Question: I would like to be able to create Workout Plan for the gym using Ruby on Rails. A Workout Plan would consist of a name, he would have X number of days which would have X number of exercises.
This is what a Workout Plan would look like
Name:
- - - - - - - - - - - -
Now the exercises would come from a given pool (entered by me), where the user can choose from (by Checkboxes).
This is what a simplified form would look like to create a new Workout Plan:

I am ok for now having a fixed amount of days and adding days dynamically would be my next step but for now it is not important.
Right now i have 3 Models. Plan, PlanDay and Exercise. The relations are
'''
# == Schema Information
#
# Table name: plans
#
# id :integer not null, primary key
# name :string(255)
# created_at :datetime
# updated_at :datetime
#
class Plan < ActiveRecord::Base
has_and_belongs_to_many :plan_days
accepts_nested_attributes_for :plan_days
end
# == Schema Information
#
# Table name: plan_days
#
# id :integer not null, primary key
# name :string(255)
# created_at :datetime
# updated_at :datetime
#
class PlanDay < ActiveRecord::Base
has_and_belongs_to_many :exercises
accepts_nested_attributes_for :exercises
end
# == Schema Information
#
# Table name: exercises
#
# id :integer not null, primary key
# name :string(255)
# created_at :datetime
# updated_at :datetime
#
class Exercise < ActiveRecord::Base
has_and_belongs_to_many :plan_days
end
'''
I really can't get near a form like the above and i think my relations are maybe not right. I would appreciate any help, thanks.
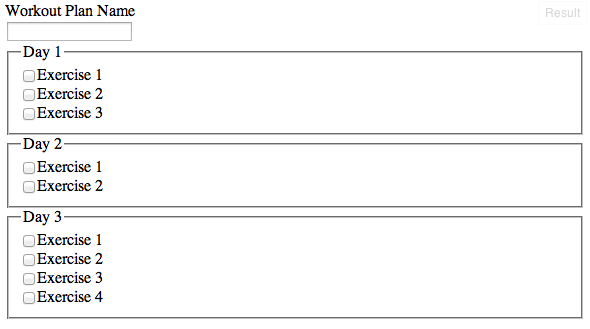
Answer: I have found a screencast by Ryan Bates which is almost exactly what i need <URL>